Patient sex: M
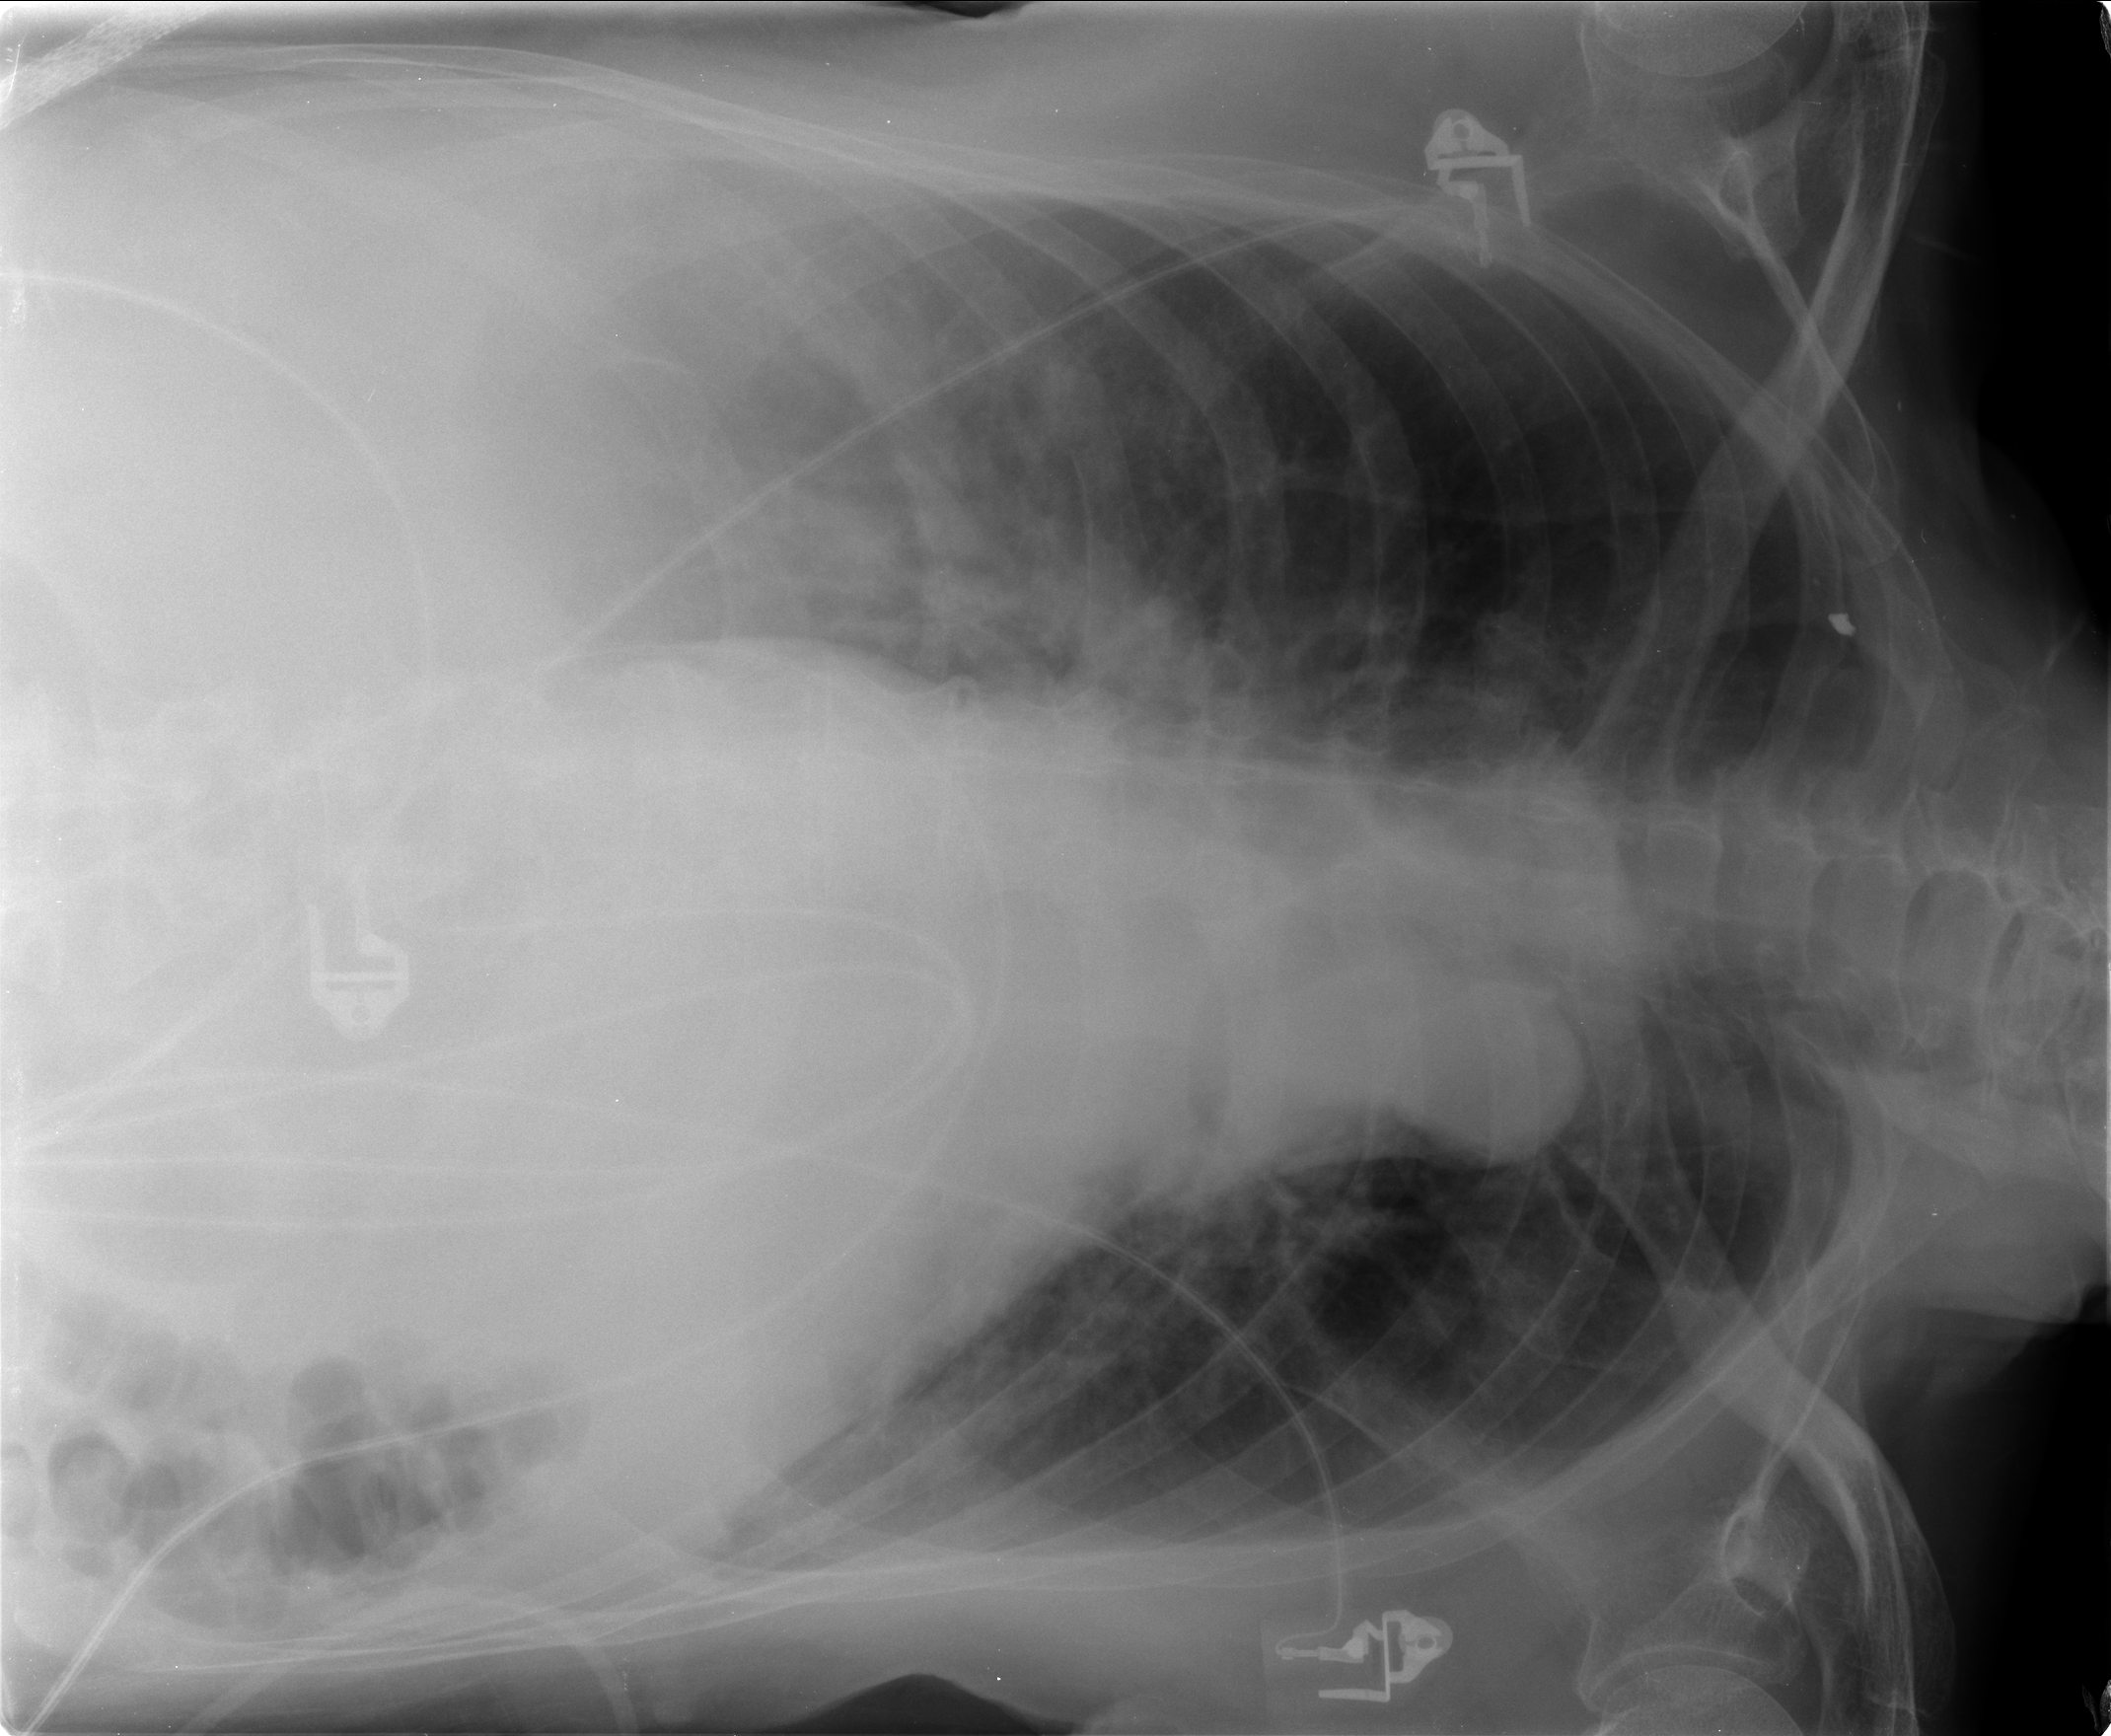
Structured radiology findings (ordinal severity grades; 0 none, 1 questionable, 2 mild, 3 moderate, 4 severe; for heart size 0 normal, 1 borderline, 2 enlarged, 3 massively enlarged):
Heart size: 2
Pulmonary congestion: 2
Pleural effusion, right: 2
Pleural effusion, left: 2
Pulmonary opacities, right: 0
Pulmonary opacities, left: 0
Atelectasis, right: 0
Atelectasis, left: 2